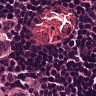
Metastatic tissue present: no